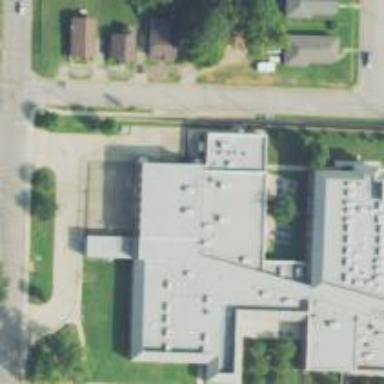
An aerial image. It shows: School.